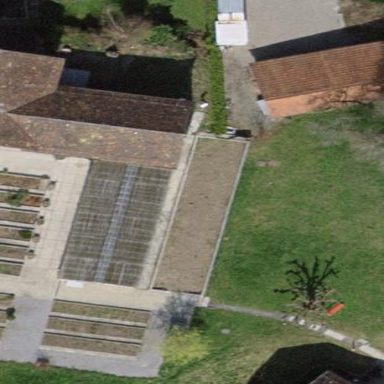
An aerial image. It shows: Gabled greenhouse with roof in classic triangular shape.